Question: How would one create this layout?:

The idea is to keep the blue text always just below the green element BUT when there is not enough space, the green element should be placed inside a scrollable container (with vertical scrollbar visible).
I have tried StackPanel and Grid and both failed. The StackPanel does not shrink rows at all. The Grid does the same if the top RowDefinition's height is set to "auto" (the ScrollViewer inside does not show its scrollbar). If it's set to a star, the blue text is moved down to at least half of the space (depends of the bottom row's height setting). The bottom row's height can be either an "auto" or a star with VerticalAlignment of the blue text set to Top BUT the row's height must be kept at least as big as the text's. Of course the whole area (black box) cannot be stretched by its content - it's determined by the size of the window.
How? Please keep the responses to be based on XAML if possible.
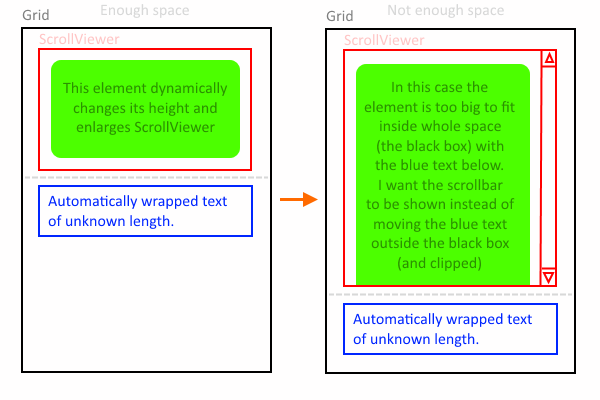
Answer: Inspired by Eirik's approach of constraining a greedy container by putting it inside other tight container, I've discovered a really simple way to achieve what I wanted. I only needed a container that shrinks its one child first, then (when the first one completely disappears) the second one. And there is such container: the DockPanel. Here goes:
'''
<DockPanel LastChildFill="False">
<DockPanel DockPanel.Dock="Top">
<TextBlock DockPanel.Dock="Bottom" TextWrapping="Wrap" Grid.Row="1">Automatically wrapped text of unknown length.</TextBlock>
<ScrollViewer>
<TextBlock TextWrapping="Wrap">In this case the element is too big to fit inside whole space (the black box) with the blue text below. I want the scrollbar to be shown instead of moving the blue text outside of the black box (and clipped)</TextBlock>
</ScrollViewer>
</DockPanel>
</DockPanel>
'''
As simple as that! :) I hope it helps someone.